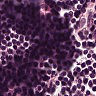
Metastatic tissue present: no